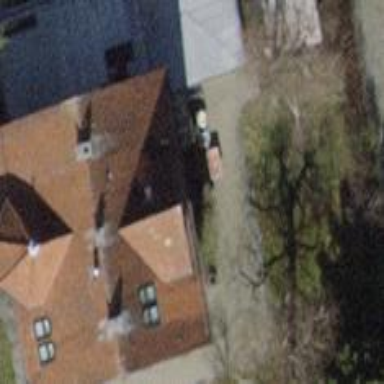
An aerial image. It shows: Apartments building with gabled tile roof.